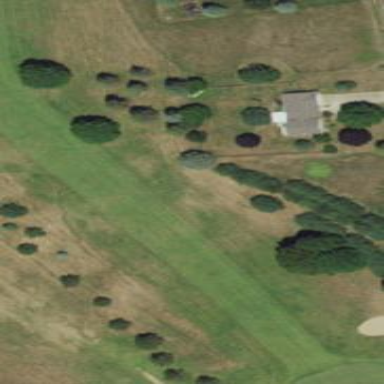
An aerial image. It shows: Golf fairway in the image.